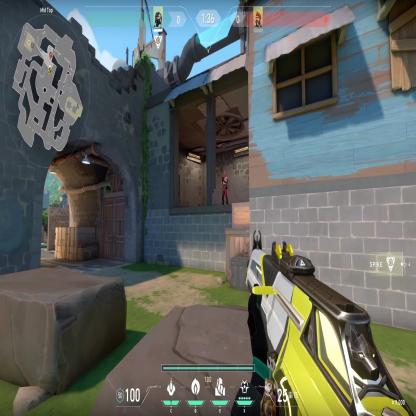
Label: enemy